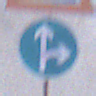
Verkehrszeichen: VorgeschriebeneFahrtrichtungGeradeausOderRechts
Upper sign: Arbeitsstelle
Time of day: MorningAfternoon
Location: Outdoor (Urban)
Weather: PartlyCloudy
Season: NotSpecified
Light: Natural